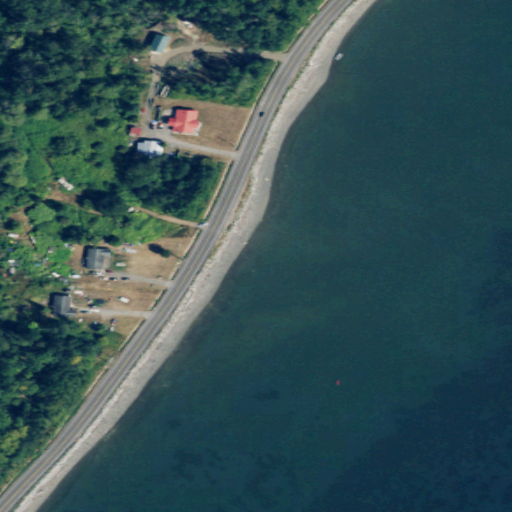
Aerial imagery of beach in Washington named Hermosa Beach containing open water, herbaceous wetlands, woody wetlands, medium intensity development, high intensity development, low intensity development, barren land, and open development